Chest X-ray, AP view. Patient: 9 years old, sex M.
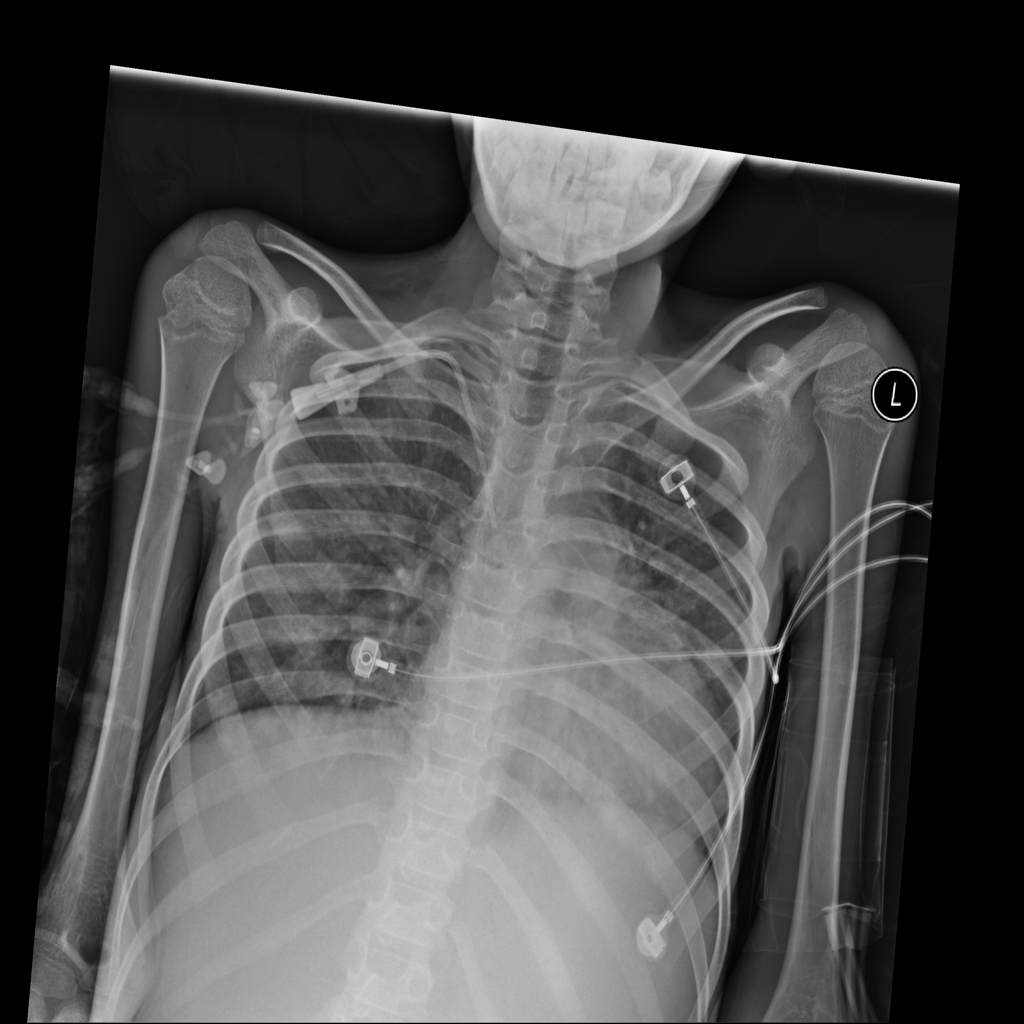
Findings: No Finding